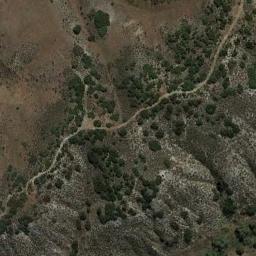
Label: chaparral